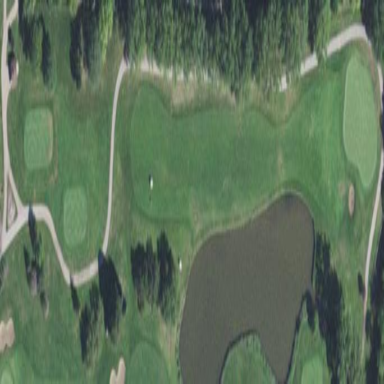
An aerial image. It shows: Designated golf cart path.